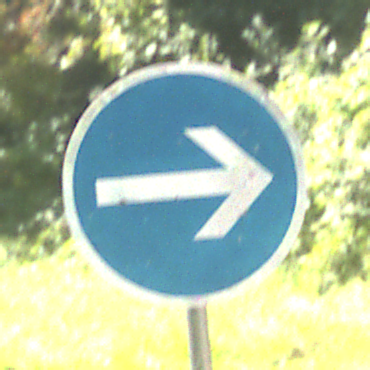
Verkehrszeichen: VorgeschriebeneFahrtrichtungHierRechts
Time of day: Midday
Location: Outdoor (RoadRail)
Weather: Clear
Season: NotSpecified
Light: Natural